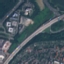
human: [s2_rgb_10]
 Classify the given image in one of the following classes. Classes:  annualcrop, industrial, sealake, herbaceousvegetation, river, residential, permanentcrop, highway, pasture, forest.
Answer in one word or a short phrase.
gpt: Highway